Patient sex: M
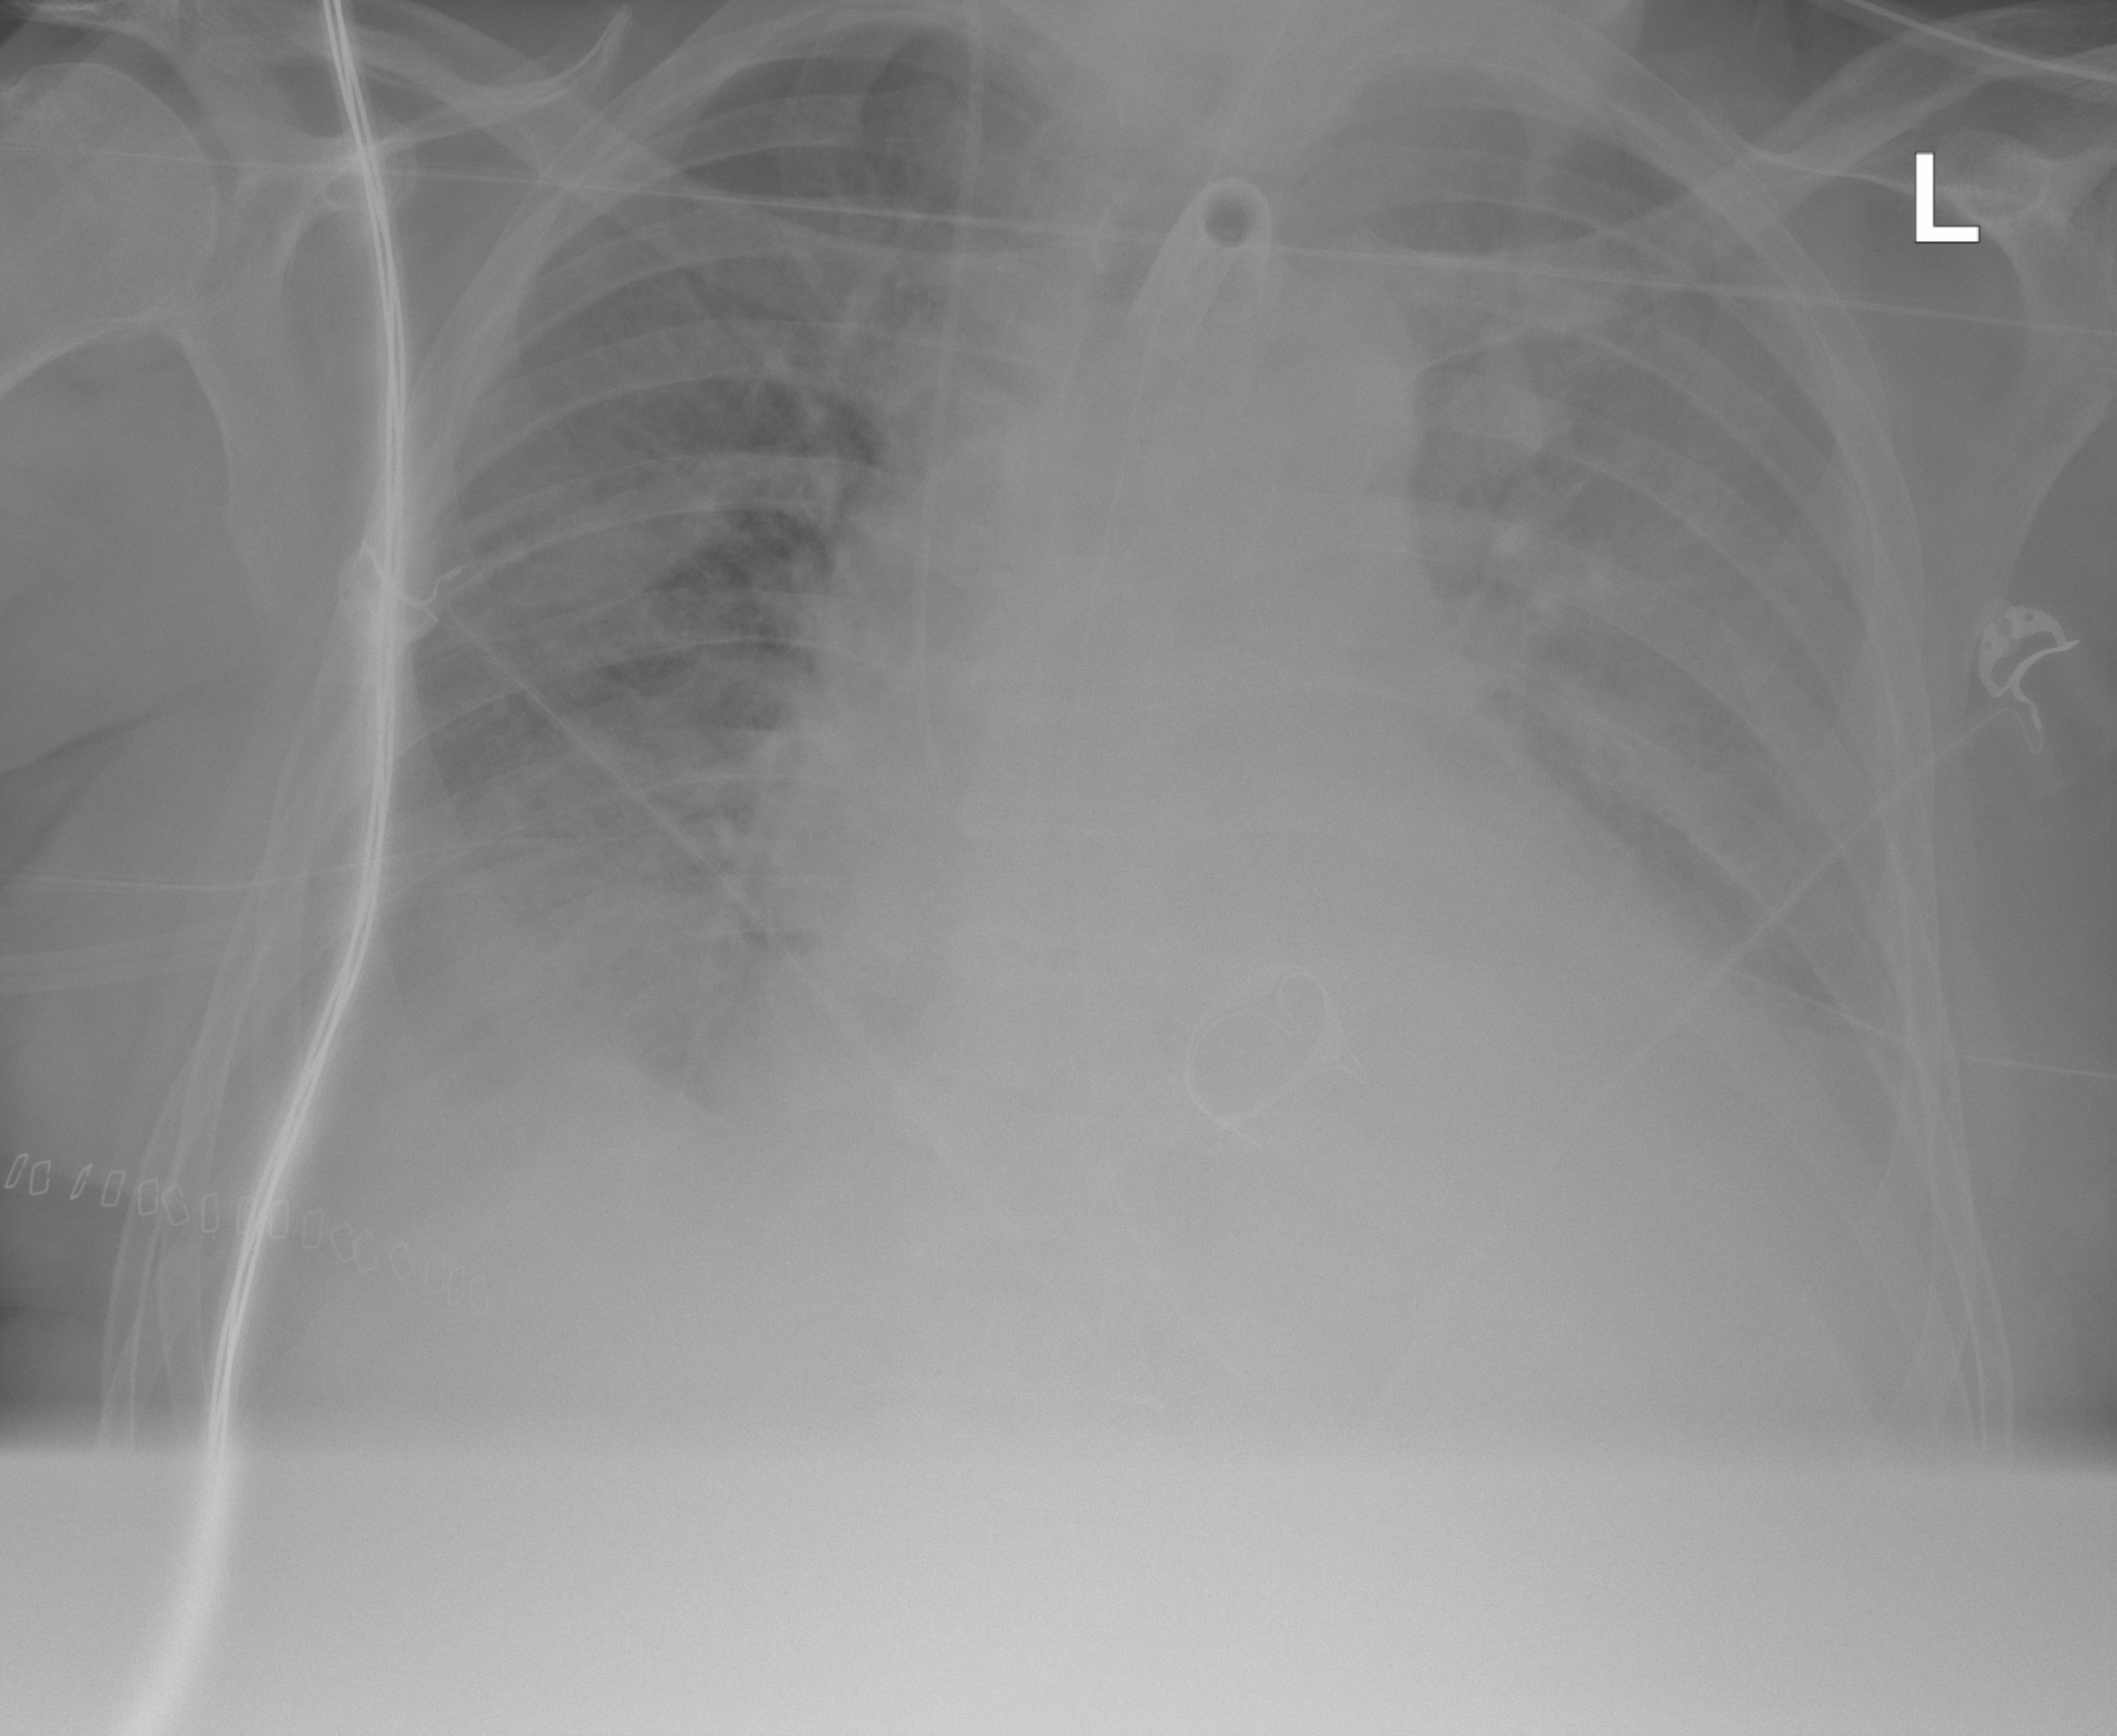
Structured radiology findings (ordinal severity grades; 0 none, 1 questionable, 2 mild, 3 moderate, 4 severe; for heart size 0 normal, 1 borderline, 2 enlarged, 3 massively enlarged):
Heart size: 3
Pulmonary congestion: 2
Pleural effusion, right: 2
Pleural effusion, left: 2
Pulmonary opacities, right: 0
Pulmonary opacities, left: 0
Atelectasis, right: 2
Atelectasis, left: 2